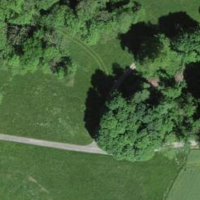
EUNIS habitat code: 24
Species observed at this site:
Lamium galeobdolon